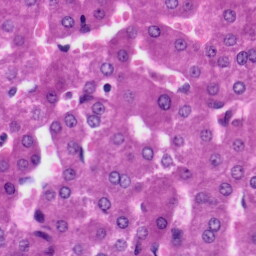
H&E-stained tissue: Liver